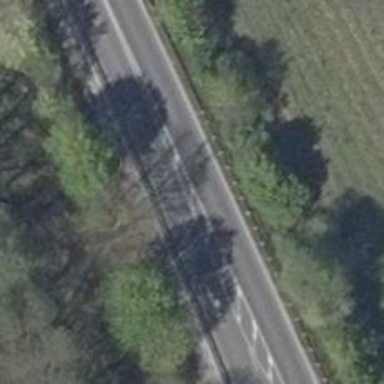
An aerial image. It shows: Secondary road with asphalt surface.